Question: I am making a finger painting app and I am having a hard time giving my brush a nice brush-like feel and texture.
I have this code:
'''
UIColor * brushTexture = [UIColor colorWithPatternImage:[UIImage imageNamed:@"Brush_Black.png"]];
CGContextSetStrokeColorWithColor(UIGraphicsGetCurrentContext(), brushTexture.CGColor);
'''
but my output is like this:

The texture of my brush is tiled. How can I make it fit to the stroke Size and stop the tiling of the image?
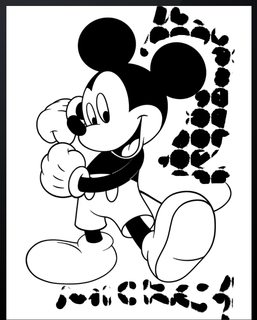
Answer: Here i found a solution!
'''
UIImage *texture = [UIImage imageNamed:"brush.png"]
CGPoint vector = CGPointMake(currentPoint.x - endPoint.x, currentTPoint.y - endPoint.y);
CGFloat distance = hypotf(vector.x, vector.y);
vector.x /= distance;
vector.y /= distance;
for (CGFloat i = 0; i < distance; i += 1.0f) {
CGPoint p = CGPointMake(endPoint.x + i * vector.x, endPoint.y + i * vector.y);
[texture drawAtPoint:p blendMode:blendMode alpha:0.5f];
}
'''